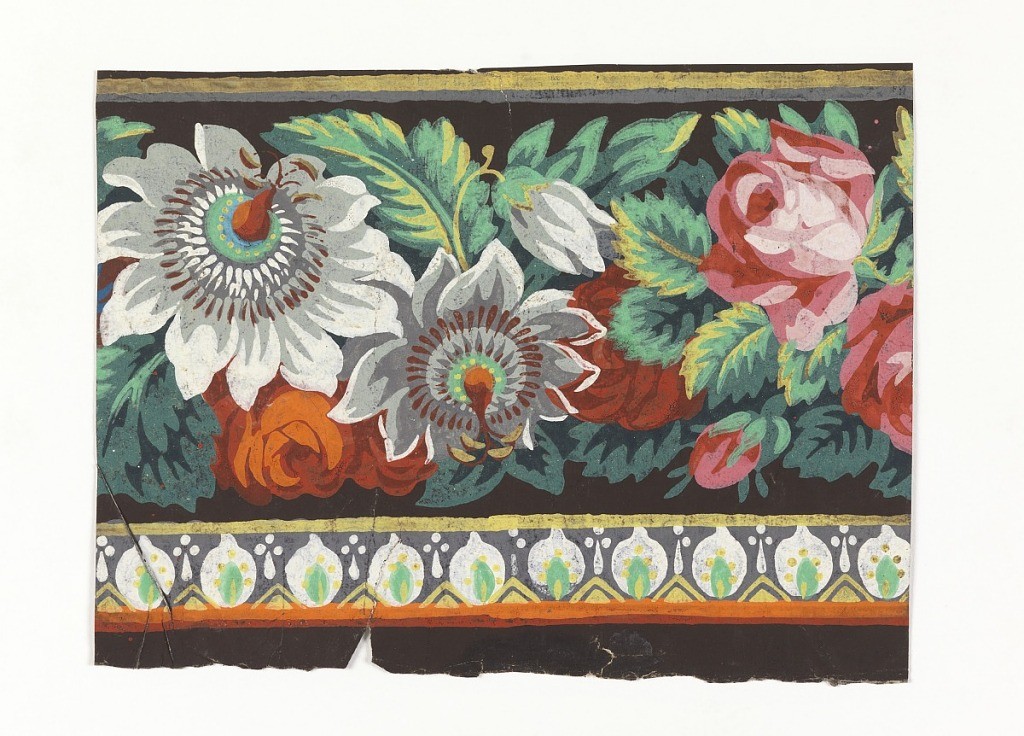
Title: Border
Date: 1795–1835
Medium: Block-printed on paper
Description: Wide top band containing dense mixture of exotic flowers and roses. Beneath this is a narrow band resembling egg and dart, but appears to be a floral motif. Printed in orange, green, pink white shades of gray and yellow on deep brown ground.

H# 609